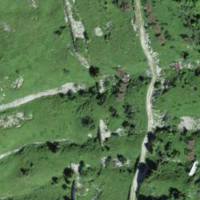
EUNIS habitat code: 23
Species observed at this site:
Allium schoenoprasum